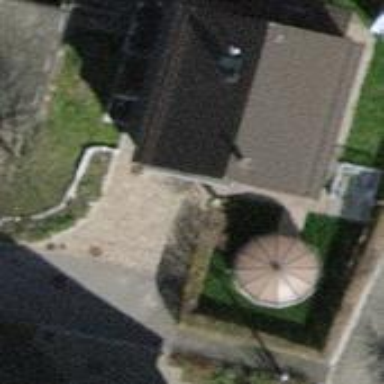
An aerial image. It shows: Building with tile roof.